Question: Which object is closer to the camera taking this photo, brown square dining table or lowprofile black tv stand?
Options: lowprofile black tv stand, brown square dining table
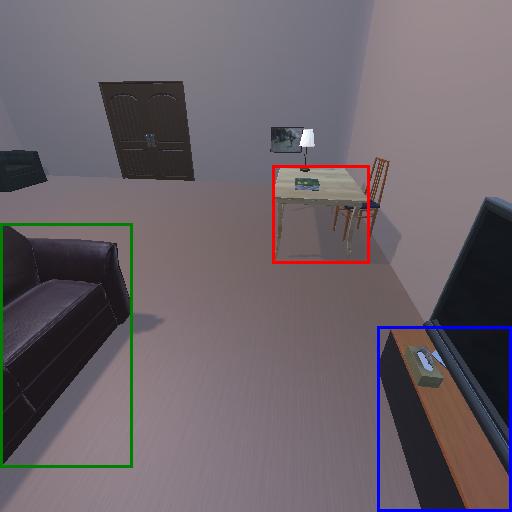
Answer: lowprofile black tv stand